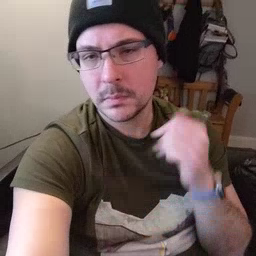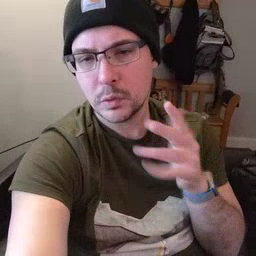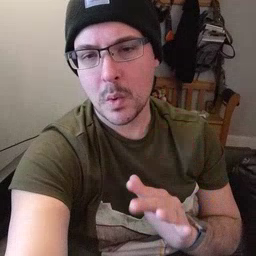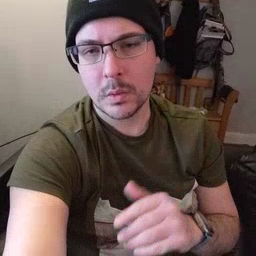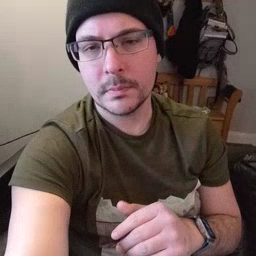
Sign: snow